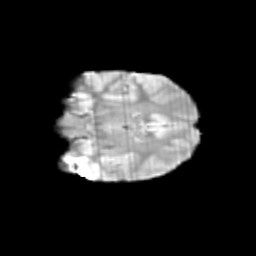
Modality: T2w
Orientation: coronal
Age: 10
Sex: female
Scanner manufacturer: siemens
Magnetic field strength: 3 T
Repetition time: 3.8 s
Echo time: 0.07 s